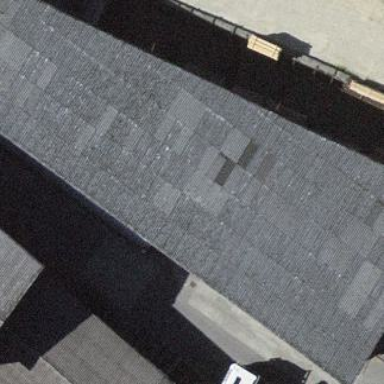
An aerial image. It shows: Barn.